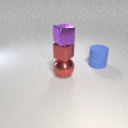
large blue rubber cylinder behind large red metal sphere